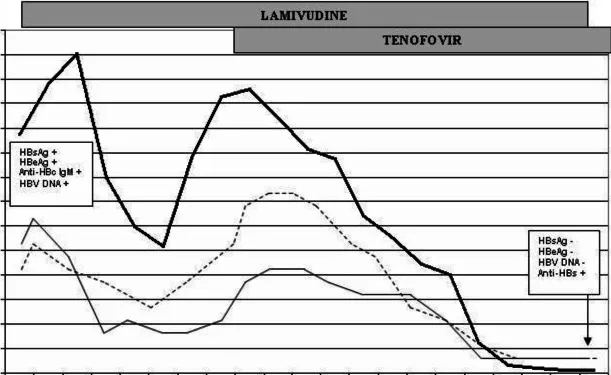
Biochemical and viral serological markers during the course of the disease, before and after the introduction of tenofovir. ALT, Alanine aminotransferase (U/L); INR, International normalized ratio; HBsAg, hepatitis B surface antigen; HBeAg, Hepatitis B e antigen; Anti-HBc IgM, anti-hepatitis B core IgM antibody; HBV DNA, Hepatitis B DNA; Anti-HBs, anti-hepatitis B surface antibody.
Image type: chart (chart)